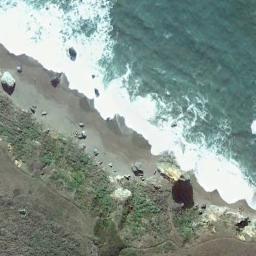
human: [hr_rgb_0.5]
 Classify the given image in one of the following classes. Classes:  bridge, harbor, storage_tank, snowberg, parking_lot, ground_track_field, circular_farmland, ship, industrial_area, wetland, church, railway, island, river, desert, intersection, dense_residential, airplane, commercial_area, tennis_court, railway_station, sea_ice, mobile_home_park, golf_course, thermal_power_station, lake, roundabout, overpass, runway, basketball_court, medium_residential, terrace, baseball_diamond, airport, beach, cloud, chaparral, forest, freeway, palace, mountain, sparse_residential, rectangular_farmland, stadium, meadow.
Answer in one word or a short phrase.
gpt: beach